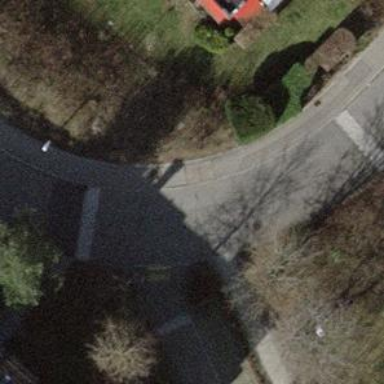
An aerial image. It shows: Traffic calming table.